Field crop: maize
Growth stage: 1
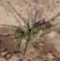
Species: salsola